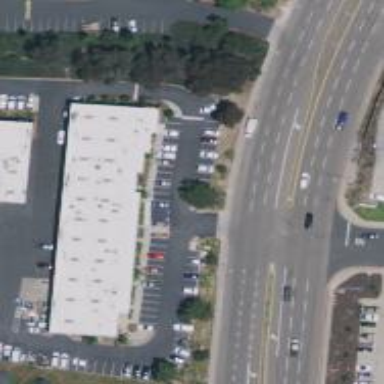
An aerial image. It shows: Secondary road with asphalt surface and separate sidewalk.